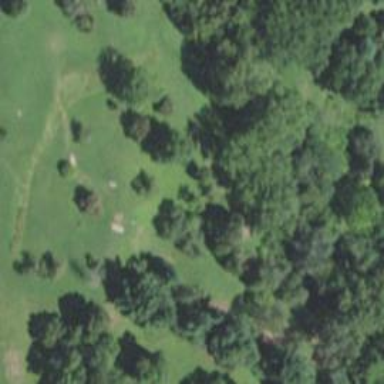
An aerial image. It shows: Disc golf tee area.